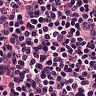
Metastatic tissue present: no